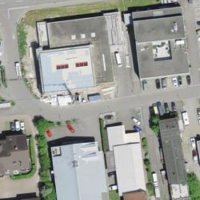
EUNIS habitat code: 54
Species observed at this site:
Nicandra physalodes